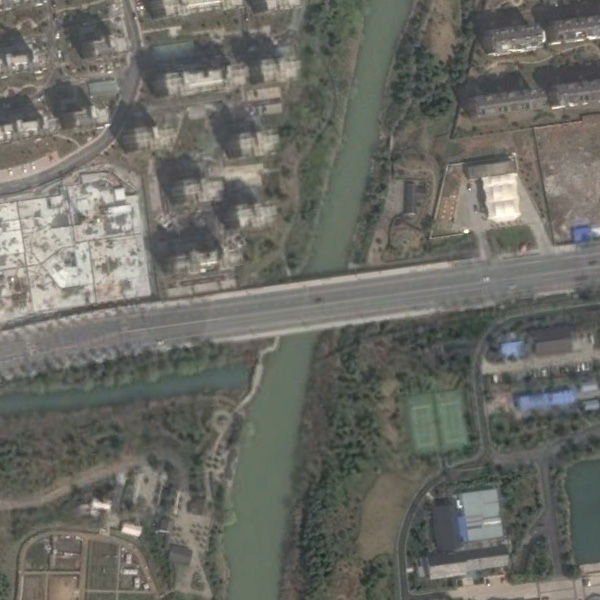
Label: Bridge